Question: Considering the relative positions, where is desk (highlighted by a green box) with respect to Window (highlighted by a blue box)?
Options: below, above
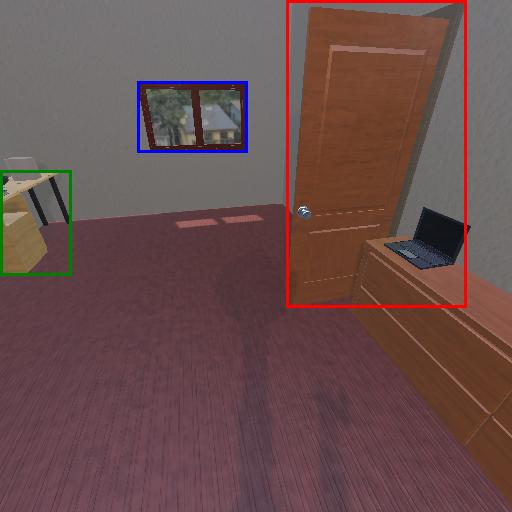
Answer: below